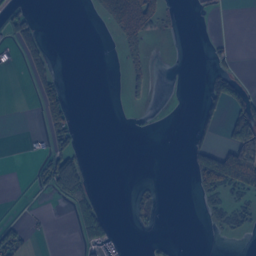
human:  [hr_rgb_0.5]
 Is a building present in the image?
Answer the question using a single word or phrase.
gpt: yes

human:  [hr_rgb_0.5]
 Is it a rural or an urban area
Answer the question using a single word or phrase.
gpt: rural

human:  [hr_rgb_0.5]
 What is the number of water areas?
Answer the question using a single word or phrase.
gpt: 17

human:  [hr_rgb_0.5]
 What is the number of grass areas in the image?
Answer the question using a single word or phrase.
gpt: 45

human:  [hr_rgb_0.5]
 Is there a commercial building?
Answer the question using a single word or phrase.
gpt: yes

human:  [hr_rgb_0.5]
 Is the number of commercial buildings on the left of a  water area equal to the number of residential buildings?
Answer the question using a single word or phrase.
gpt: no

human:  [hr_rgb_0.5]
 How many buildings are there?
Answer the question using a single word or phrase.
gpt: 61

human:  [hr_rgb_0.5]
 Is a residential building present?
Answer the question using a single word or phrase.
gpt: yes

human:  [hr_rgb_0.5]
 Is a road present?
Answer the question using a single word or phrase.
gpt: yes

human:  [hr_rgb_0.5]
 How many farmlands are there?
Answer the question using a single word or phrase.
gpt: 15

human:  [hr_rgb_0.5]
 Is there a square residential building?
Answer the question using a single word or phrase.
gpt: no

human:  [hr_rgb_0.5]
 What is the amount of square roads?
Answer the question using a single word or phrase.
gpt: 0

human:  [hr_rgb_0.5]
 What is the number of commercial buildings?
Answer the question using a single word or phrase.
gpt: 1

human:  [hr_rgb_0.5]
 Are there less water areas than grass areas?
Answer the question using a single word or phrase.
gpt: yes

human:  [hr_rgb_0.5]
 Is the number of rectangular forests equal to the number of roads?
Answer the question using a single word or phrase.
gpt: no

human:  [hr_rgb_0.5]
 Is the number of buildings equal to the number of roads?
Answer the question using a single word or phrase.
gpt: no

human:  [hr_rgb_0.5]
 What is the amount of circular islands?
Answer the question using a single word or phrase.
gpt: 0

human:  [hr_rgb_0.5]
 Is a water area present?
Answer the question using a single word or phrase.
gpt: yes

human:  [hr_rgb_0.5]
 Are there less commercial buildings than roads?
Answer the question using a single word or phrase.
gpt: yes

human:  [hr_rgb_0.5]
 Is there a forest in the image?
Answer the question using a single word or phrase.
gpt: yes

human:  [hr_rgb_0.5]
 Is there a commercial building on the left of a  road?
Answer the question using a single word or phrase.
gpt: yes

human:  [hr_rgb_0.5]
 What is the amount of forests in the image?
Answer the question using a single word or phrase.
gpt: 71

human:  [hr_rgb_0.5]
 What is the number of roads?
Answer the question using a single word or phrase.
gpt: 68

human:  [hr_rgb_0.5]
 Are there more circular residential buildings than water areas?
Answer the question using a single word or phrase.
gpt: no

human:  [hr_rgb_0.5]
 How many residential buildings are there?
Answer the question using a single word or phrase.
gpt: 33

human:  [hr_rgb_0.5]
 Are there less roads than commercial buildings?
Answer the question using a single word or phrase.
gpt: no

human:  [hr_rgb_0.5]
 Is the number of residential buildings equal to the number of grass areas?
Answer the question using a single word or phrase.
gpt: no

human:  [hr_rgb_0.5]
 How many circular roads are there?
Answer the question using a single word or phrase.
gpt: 0

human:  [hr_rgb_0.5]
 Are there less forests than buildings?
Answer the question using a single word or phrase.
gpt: no

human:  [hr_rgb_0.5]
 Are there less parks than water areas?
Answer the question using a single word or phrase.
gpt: yes

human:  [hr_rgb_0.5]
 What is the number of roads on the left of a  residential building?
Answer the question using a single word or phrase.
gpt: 29

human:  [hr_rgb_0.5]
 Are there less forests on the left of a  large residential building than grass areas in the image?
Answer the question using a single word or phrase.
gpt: yes

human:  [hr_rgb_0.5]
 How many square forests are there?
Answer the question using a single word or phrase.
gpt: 2

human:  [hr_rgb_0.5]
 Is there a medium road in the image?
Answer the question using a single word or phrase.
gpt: no

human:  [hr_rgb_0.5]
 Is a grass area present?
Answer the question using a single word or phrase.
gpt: yes

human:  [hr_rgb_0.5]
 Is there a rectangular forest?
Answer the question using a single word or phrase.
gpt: yes

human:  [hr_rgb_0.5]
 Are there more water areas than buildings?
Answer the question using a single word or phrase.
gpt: no

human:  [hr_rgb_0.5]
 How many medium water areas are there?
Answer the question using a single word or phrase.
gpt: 2

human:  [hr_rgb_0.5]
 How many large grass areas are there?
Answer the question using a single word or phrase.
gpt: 30

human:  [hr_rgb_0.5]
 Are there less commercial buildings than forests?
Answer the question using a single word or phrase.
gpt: yes

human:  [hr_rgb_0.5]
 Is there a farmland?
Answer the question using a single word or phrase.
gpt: yes

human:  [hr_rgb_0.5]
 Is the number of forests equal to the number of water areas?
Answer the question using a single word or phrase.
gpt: no

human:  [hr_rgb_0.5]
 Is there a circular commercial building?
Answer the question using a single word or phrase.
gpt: no

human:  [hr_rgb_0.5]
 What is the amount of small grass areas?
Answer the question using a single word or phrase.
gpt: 7

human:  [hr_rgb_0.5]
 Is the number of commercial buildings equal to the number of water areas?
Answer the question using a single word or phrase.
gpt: no

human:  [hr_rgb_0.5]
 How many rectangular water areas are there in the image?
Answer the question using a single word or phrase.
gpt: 4

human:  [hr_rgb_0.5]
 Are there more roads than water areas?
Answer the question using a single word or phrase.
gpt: yes

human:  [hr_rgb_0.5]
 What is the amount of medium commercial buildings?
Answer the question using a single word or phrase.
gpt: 0

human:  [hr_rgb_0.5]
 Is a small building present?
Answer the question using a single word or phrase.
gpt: yes

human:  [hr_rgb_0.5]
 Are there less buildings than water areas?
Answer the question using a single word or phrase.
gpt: no

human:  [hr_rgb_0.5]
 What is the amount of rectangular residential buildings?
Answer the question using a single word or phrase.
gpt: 27

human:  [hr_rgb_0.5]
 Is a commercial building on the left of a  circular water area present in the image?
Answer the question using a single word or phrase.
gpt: yes

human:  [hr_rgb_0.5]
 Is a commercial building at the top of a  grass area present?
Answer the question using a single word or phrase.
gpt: yes

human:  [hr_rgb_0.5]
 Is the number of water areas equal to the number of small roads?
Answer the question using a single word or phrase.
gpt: no

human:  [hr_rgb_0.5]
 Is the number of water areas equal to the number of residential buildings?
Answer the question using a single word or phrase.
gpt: no

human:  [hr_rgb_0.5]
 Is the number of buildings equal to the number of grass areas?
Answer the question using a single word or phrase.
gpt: no

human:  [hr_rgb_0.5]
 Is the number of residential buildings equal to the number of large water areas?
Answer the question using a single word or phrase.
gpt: no

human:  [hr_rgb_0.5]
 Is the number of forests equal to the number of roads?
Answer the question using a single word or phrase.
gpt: no

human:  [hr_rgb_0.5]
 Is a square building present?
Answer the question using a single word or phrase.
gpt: no

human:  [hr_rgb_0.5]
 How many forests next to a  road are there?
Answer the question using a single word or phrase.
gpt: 71

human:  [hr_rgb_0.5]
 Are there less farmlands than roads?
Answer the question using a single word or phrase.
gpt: yes

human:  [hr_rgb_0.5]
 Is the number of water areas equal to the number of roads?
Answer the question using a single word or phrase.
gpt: no

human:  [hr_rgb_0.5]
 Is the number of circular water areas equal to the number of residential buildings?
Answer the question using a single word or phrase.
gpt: no

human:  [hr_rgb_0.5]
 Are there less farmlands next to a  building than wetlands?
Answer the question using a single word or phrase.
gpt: no